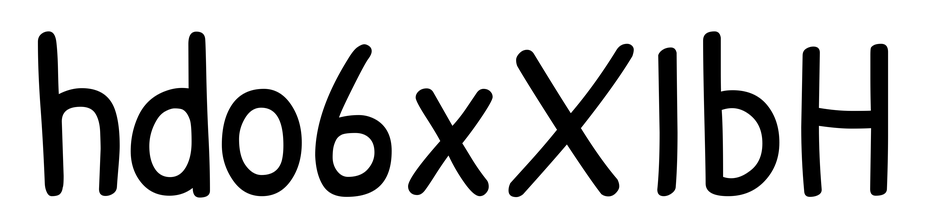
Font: PatrickHand-Regular